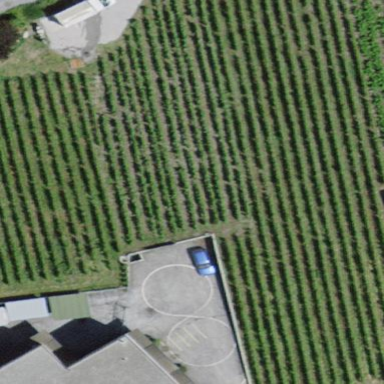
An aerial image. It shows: Vineyard where grapes are grown.